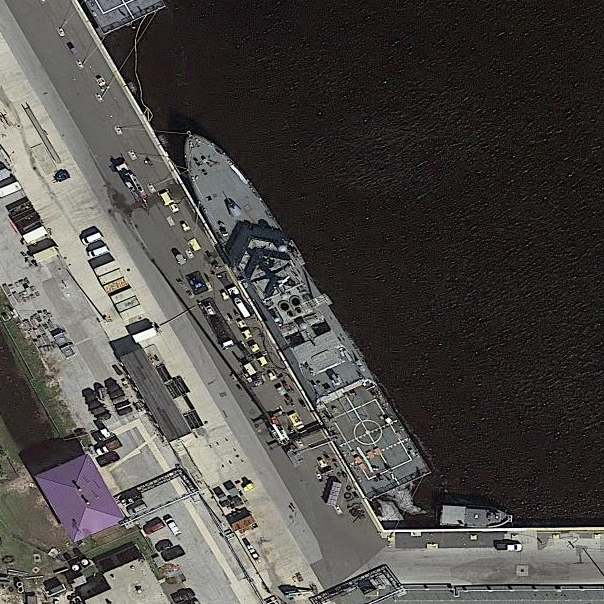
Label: Freedom-class_combat_ship